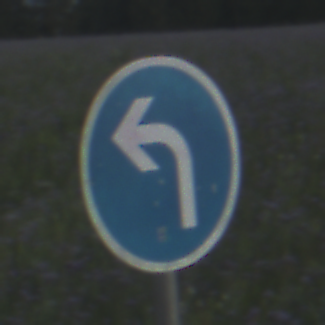
Verkehrszeichen: VorgeschriebeneFahrtrichtungLinks
Umgebung: Outdoor, Nature
Tageszeit: SunriseSunset
Wetter: PartlyCloudy
Licht: Natural
Jahreszeit: NotSpecified
Kontrast: LowContrast